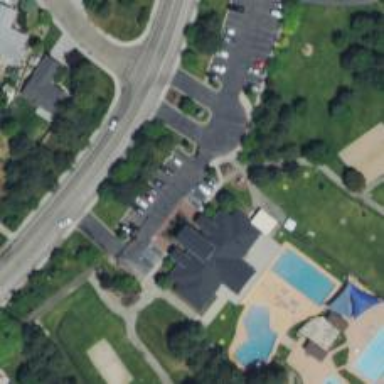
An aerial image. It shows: Parking space.